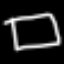
Label: square